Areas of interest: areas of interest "Xi'an City Funeral Home"
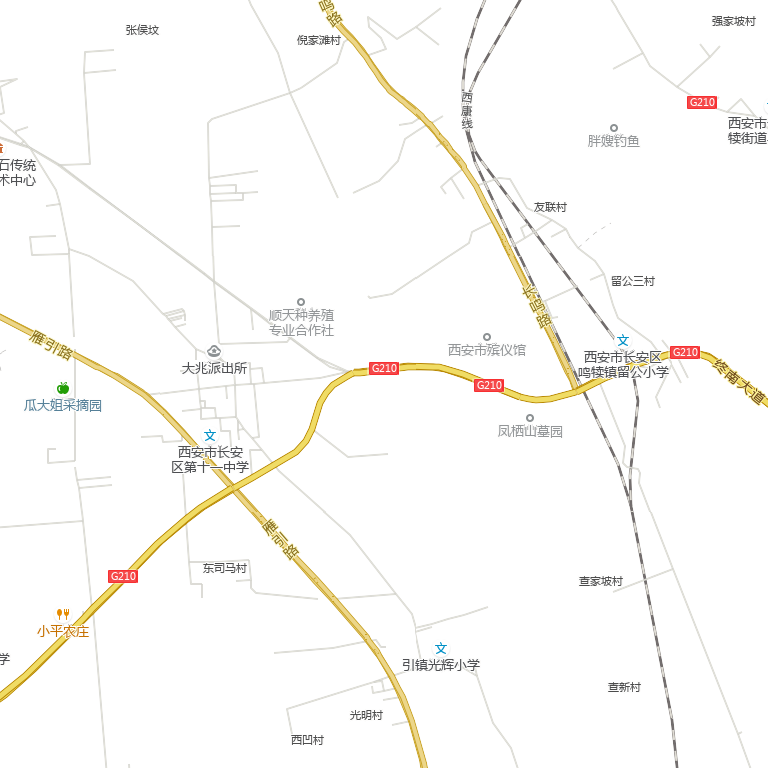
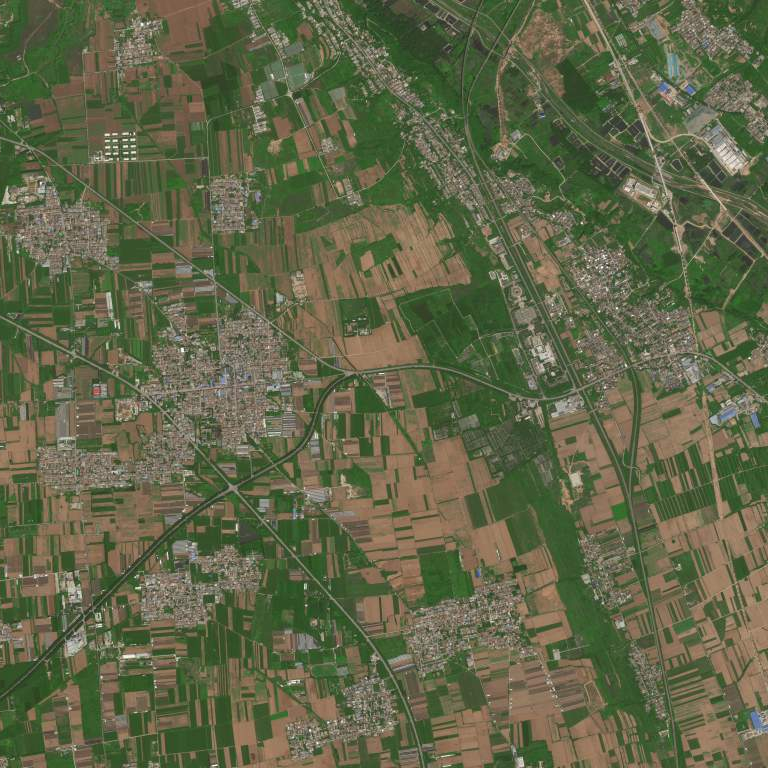